Question: I have an object which contain multiple arrays like in the following screenshot:

and I would like to convert it into this object:
'''
{ "Manifacture": "Samsung", "Model": "Ipad 2" }
'''
in order to use the data in bootstrap table.
When using 'stringify', I'm getting the following:
'''
"{"Manifacture":[{"id":2,"name":"Samsung"}],"Model":[{"id":1,"name":"Ipad 2"}]"}"
'''
which is different than what I need.
Is it possible?
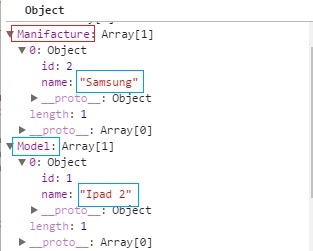
Answer: You could just process the object using plain javascript.
'''
for (var key in obj) {
obj[key] = obj[key][0].name
}
JSON.stringify(obj)
'''